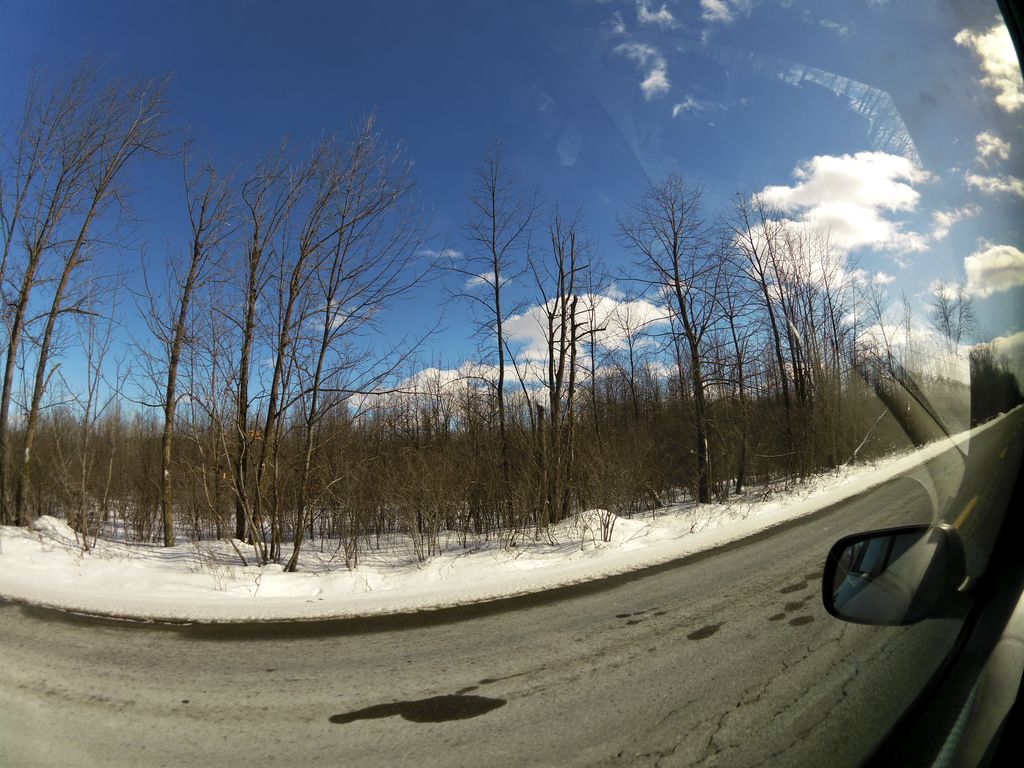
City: ottawa-gatineau